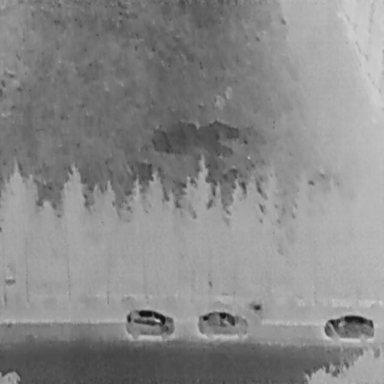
There are three Cars in the infrared image.